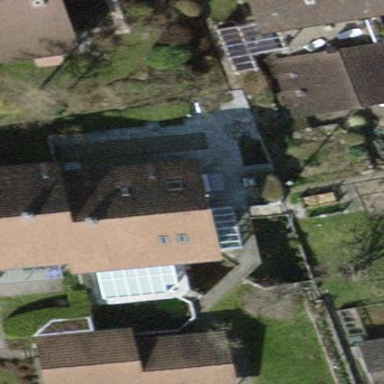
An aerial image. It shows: Semidetached house with gabled roof.